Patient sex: M
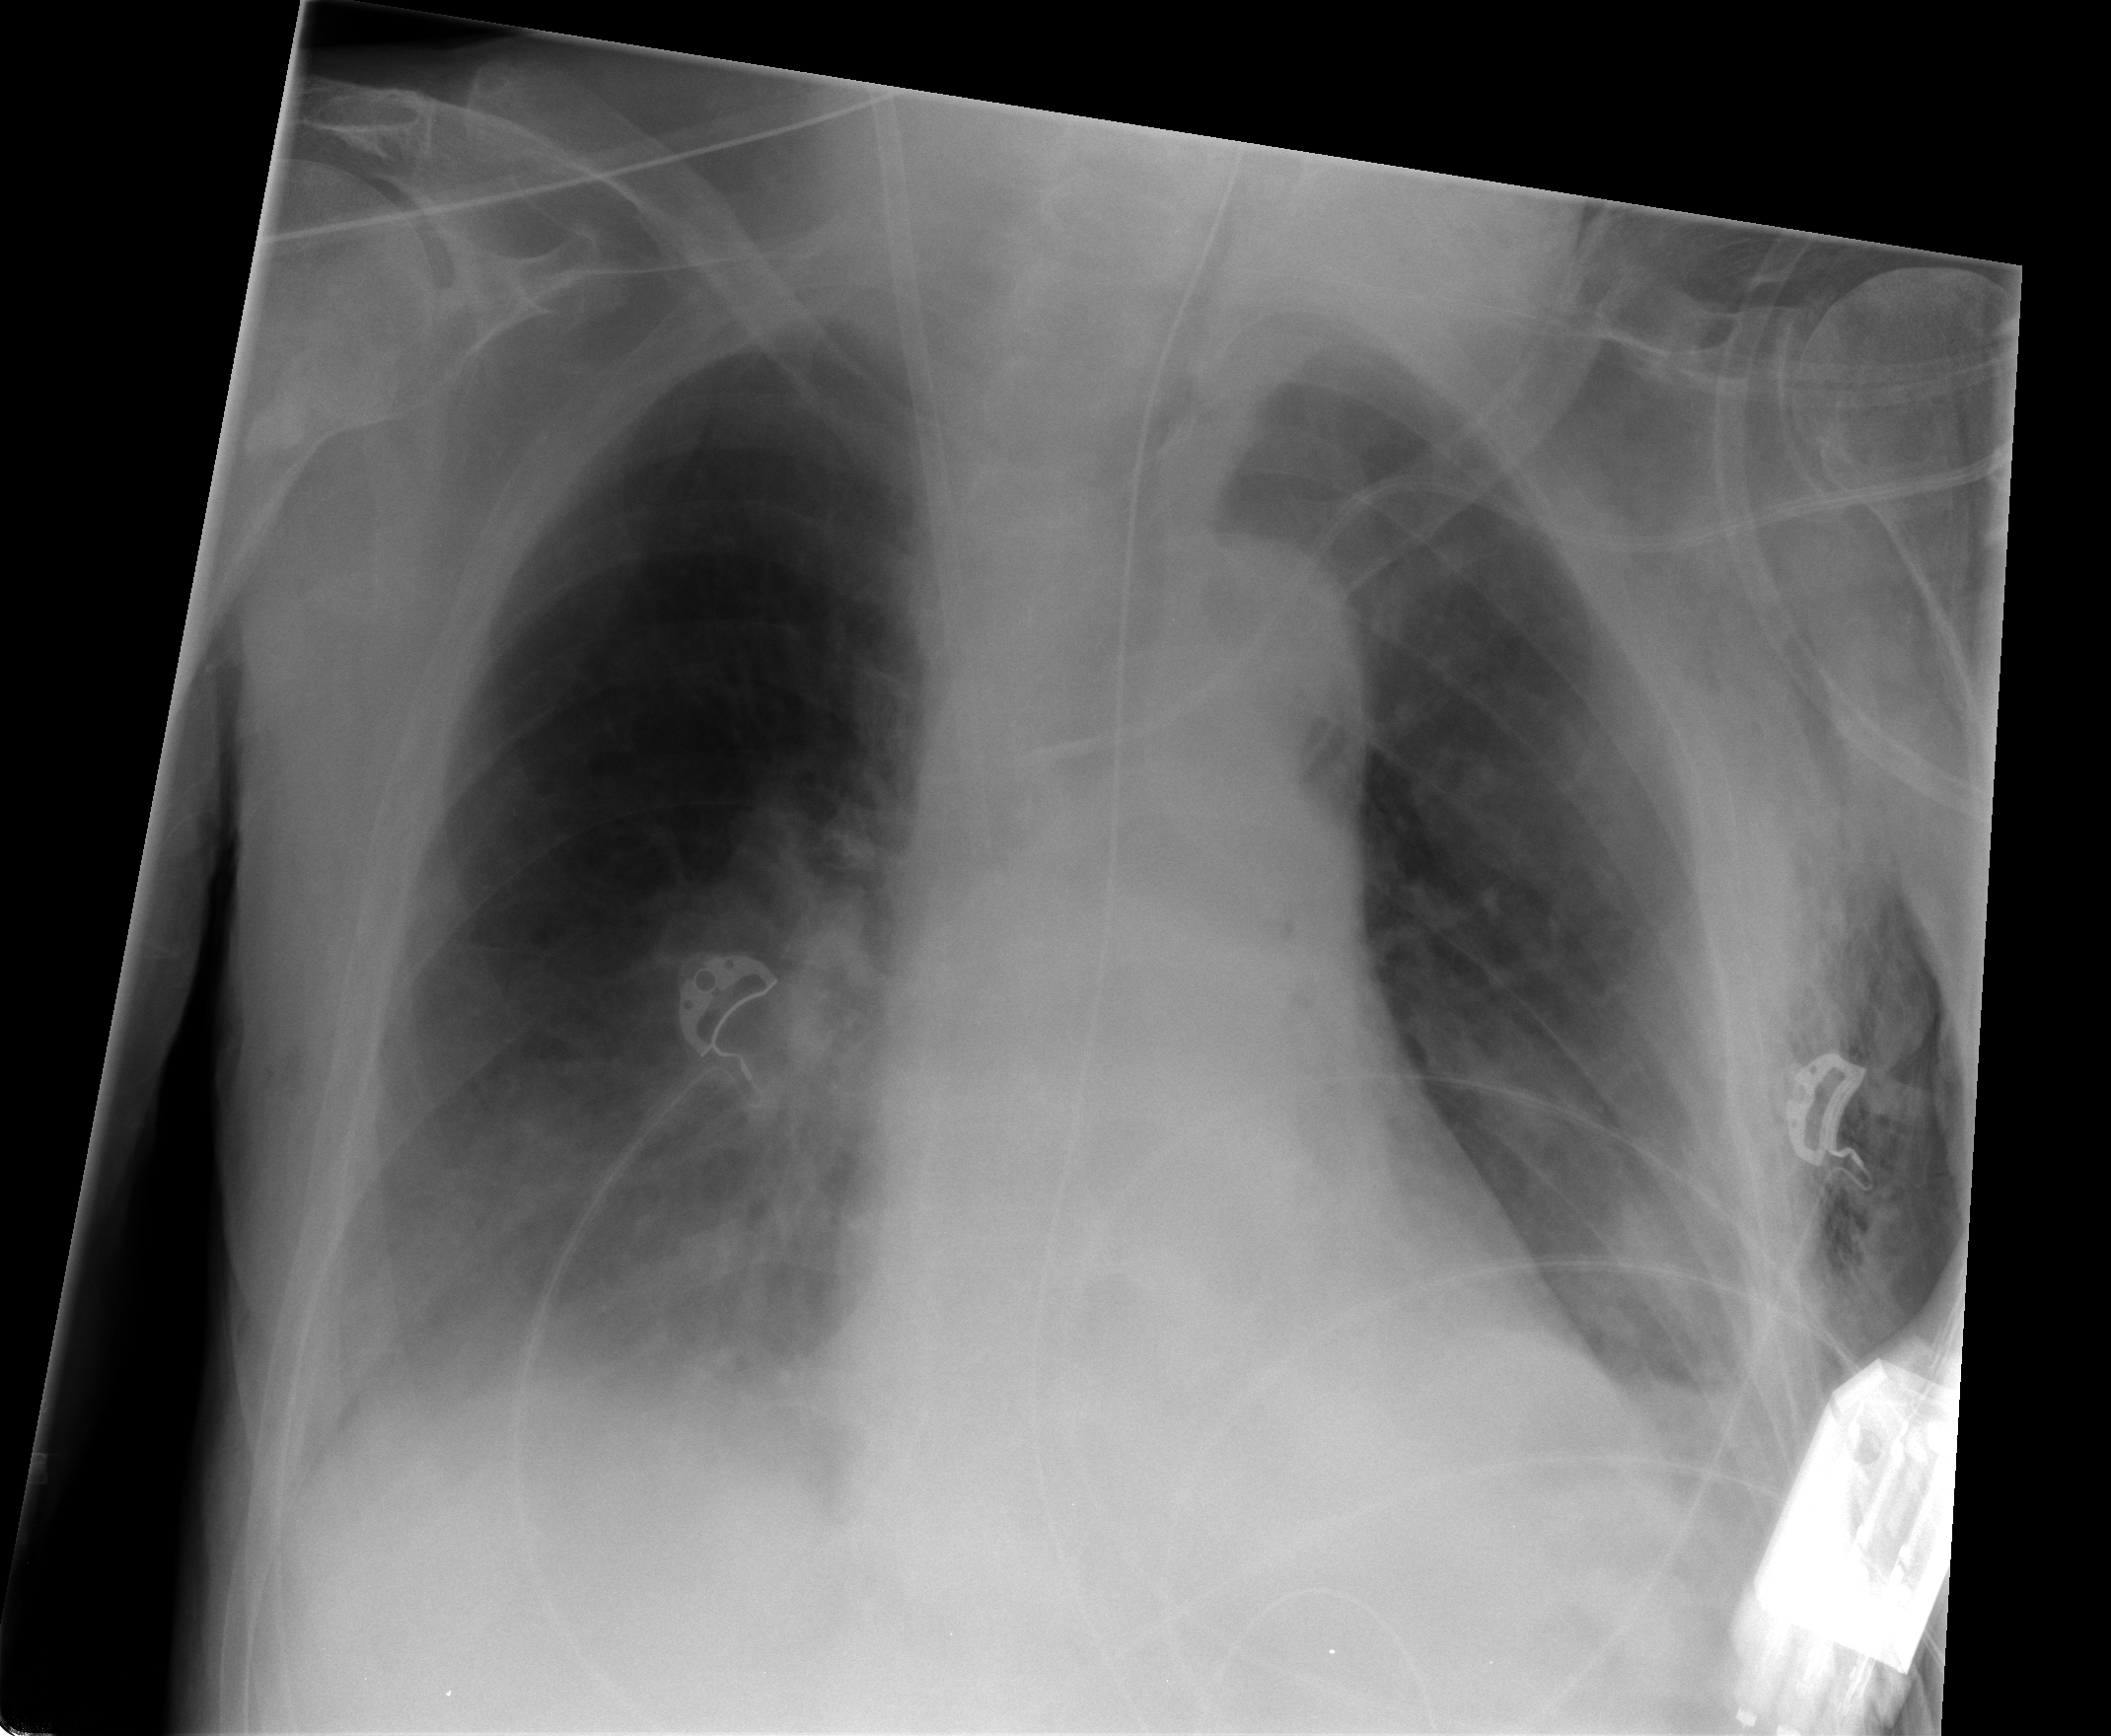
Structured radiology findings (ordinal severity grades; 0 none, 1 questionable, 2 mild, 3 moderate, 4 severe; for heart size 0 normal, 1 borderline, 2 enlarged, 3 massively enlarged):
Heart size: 0
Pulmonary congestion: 0
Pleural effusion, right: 2
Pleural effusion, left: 2
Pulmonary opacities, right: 1
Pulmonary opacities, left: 2
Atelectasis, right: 2
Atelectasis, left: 3